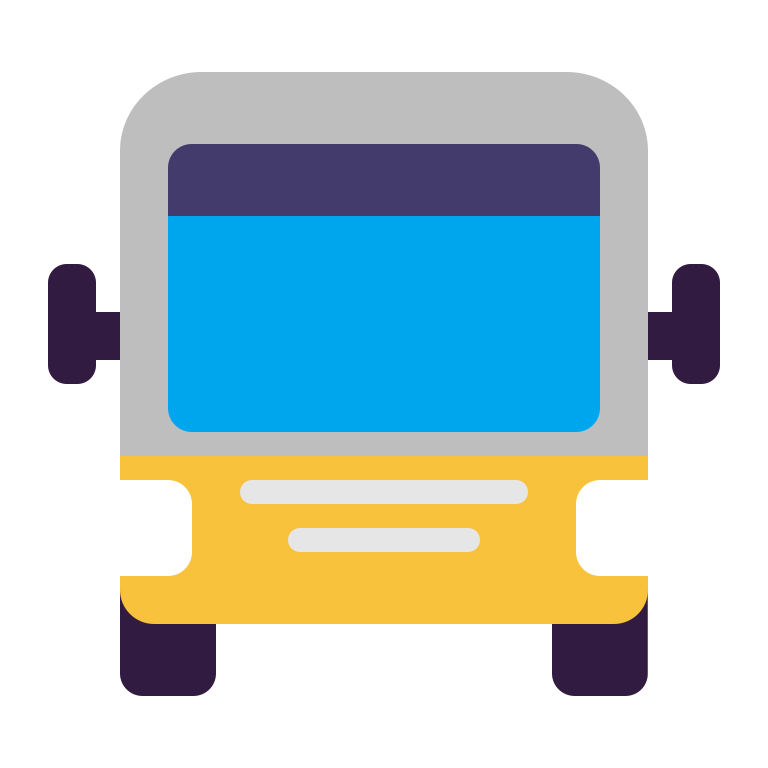
oncoming bus flat